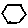
Label: hexagon